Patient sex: F
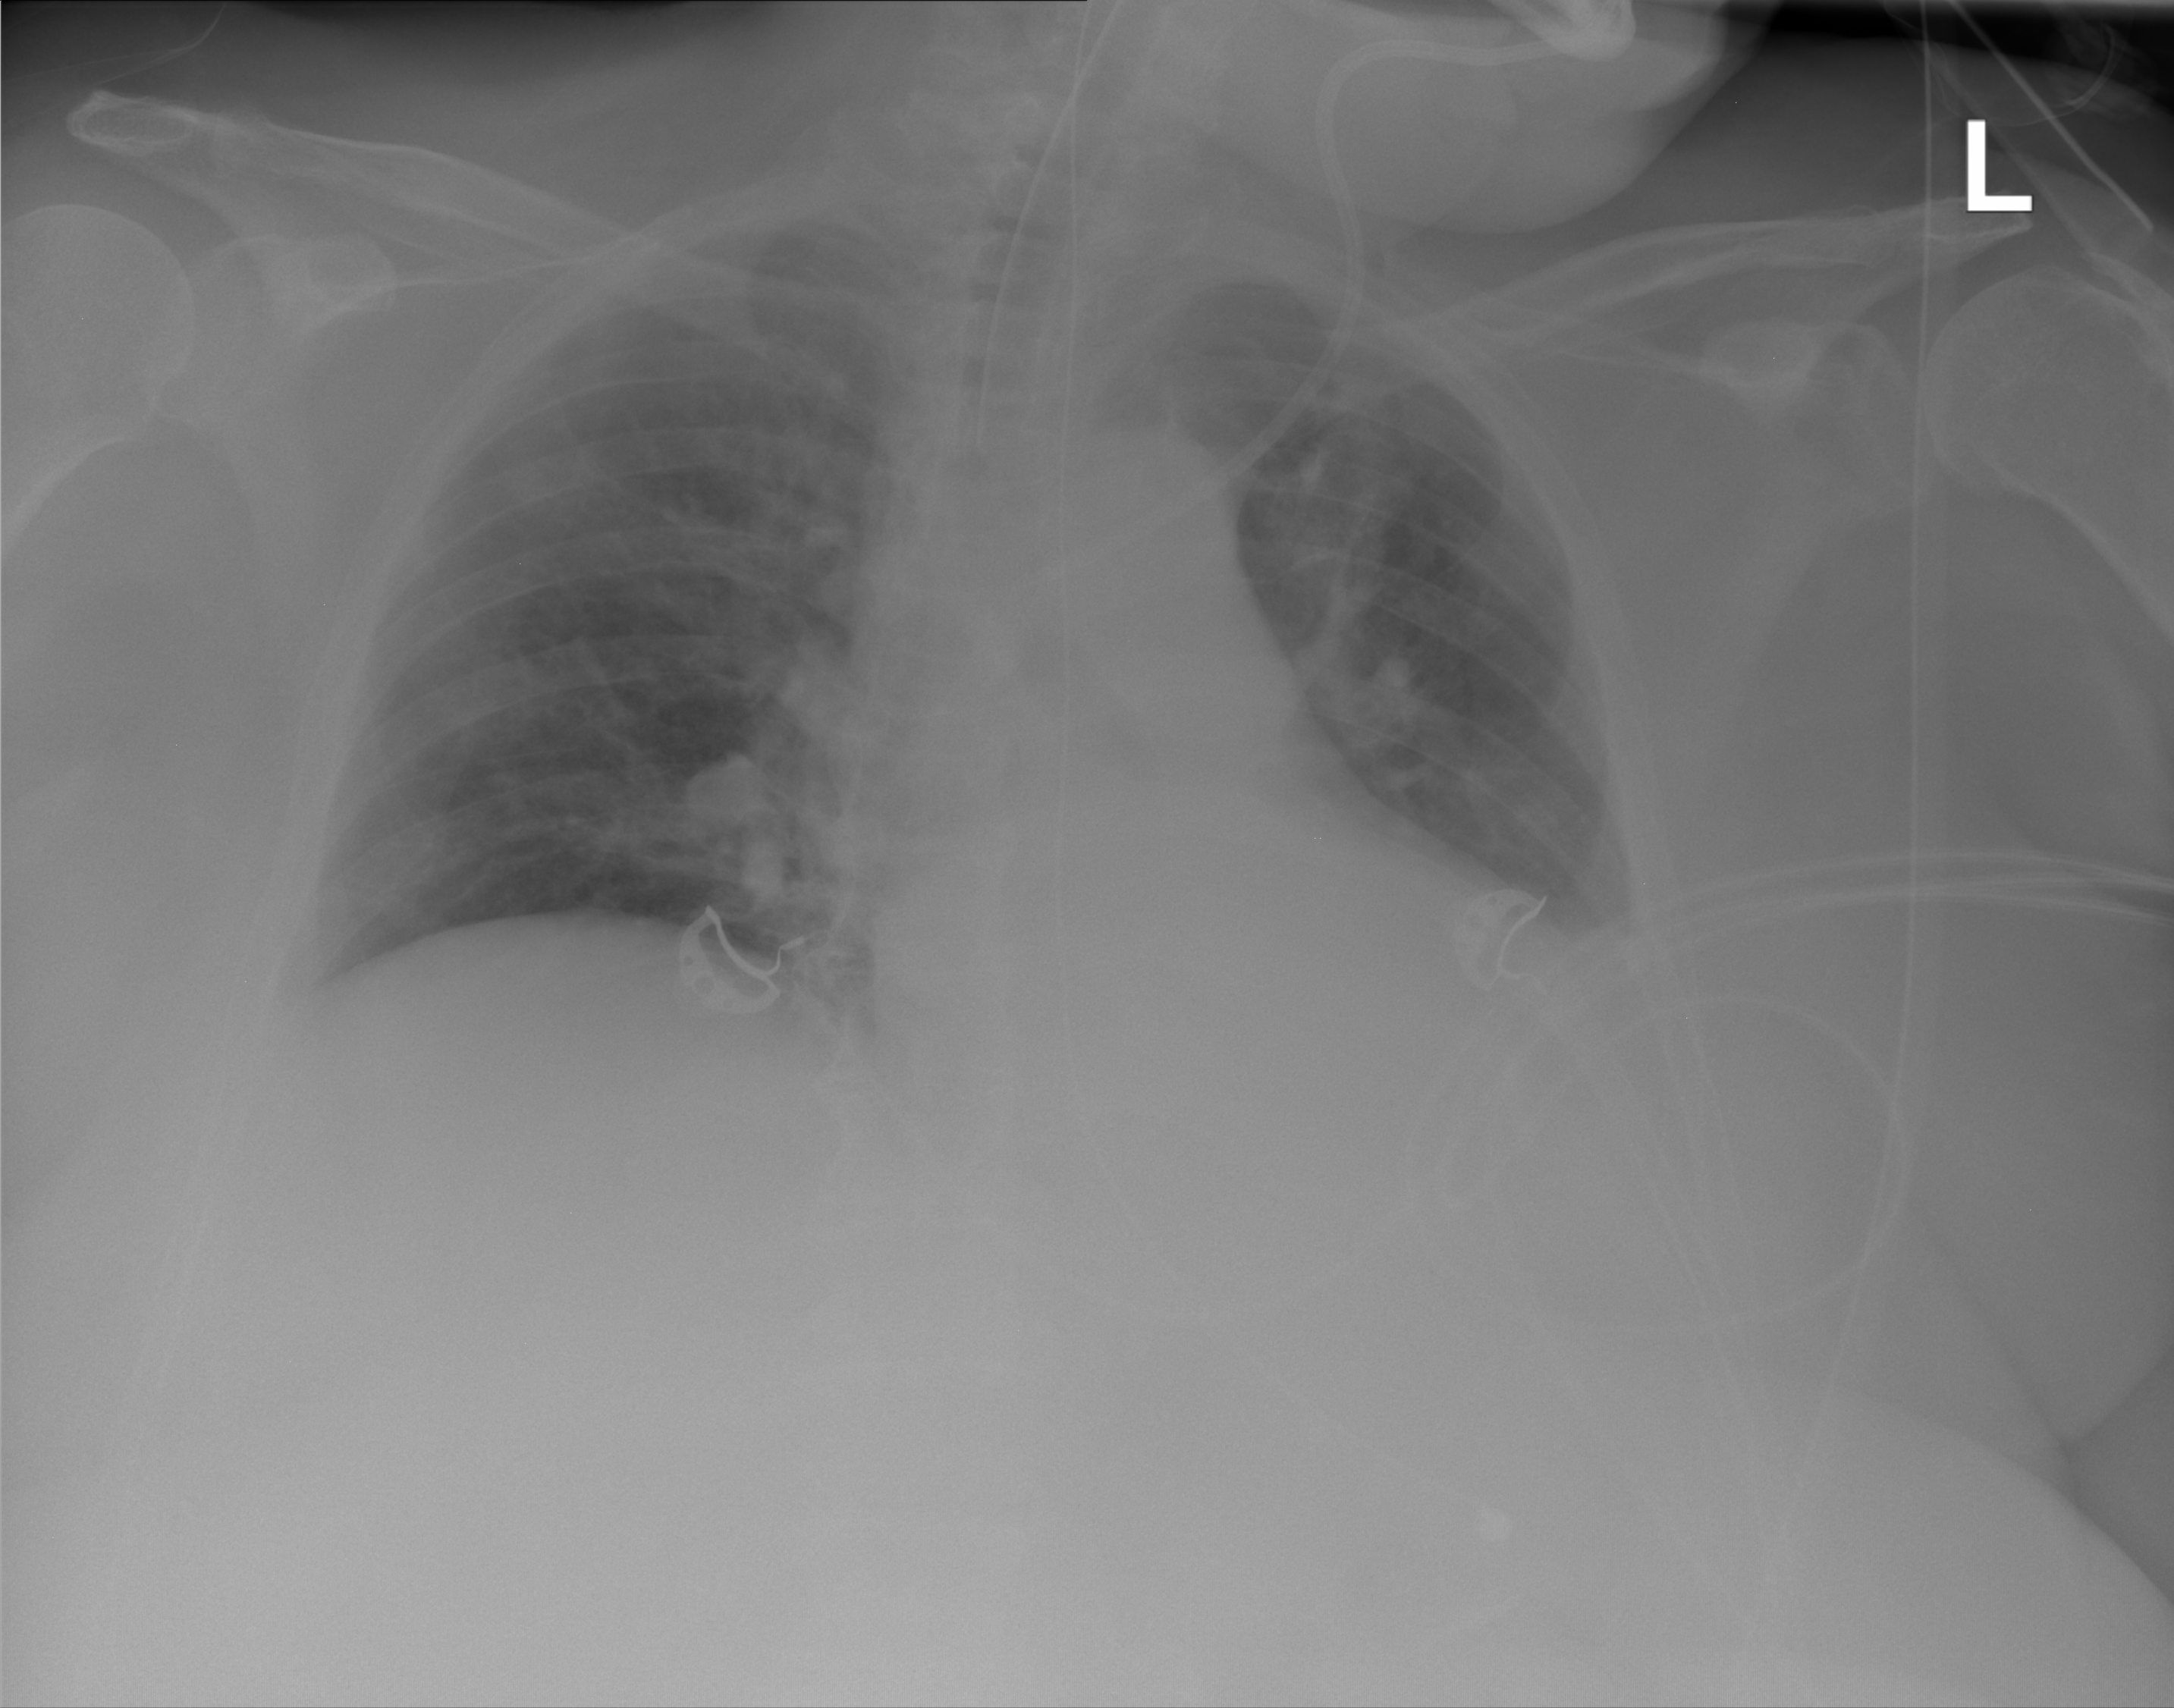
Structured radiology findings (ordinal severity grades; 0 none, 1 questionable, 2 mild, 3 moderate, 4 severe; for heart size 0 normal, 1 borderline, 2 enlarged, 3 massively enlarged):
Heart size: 2
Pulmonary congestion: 2
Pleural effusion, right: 0
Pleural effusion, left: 2
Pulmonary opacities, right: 0
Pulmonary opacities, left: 0
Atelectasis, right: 0
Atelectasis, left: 2